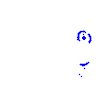
Particle: proton